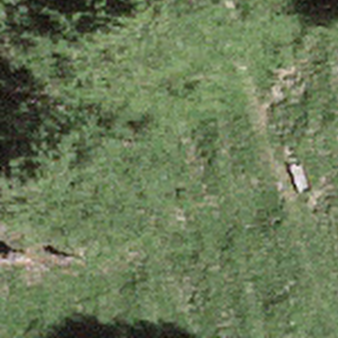
Label: other